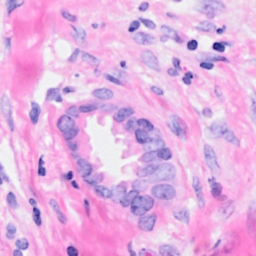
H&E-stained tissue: Breast